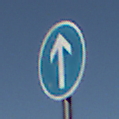
Verkehrszeichen: VorgeschriebeneFahrtrichtungGeradeaus
Umgebung: Outdoor, Nature
Tageszeit: MorningAfternoon
Wetter: Clear
Licht: Natural
Jahreszeit: NotSpecified
Kontrast: HighContrast